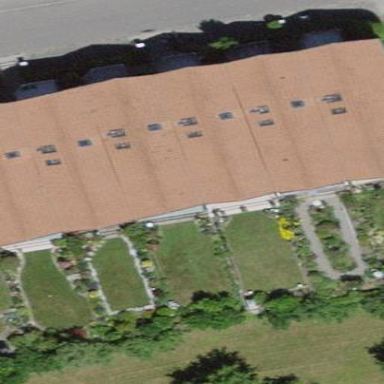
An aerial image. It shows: Terrace-style building with gabled roof.